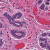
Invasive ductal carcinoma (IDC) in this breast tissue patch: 0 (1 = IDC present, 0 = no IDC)